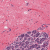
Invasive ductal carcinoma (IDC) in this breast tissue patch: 0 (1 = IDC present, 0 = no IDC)